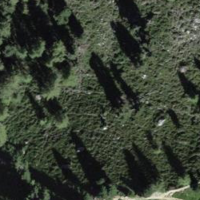
EUNIS habitat code: 43
Species observed at this site:
Sciurus vulgaris